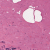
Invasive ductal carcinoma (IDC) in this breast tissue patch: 0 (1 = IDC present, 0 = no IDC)